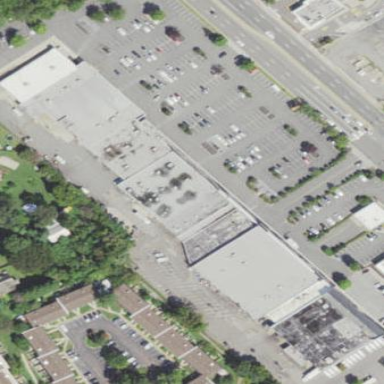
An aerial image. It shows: Retail area.